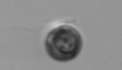
Label: Dinophyceae